This wavelet scalogram was computed from a rotor test-rig vibration snapshot. Determine the machine's mechanical condition. Answer with exactly one of: normal, misalignment, unbalance, looseness.
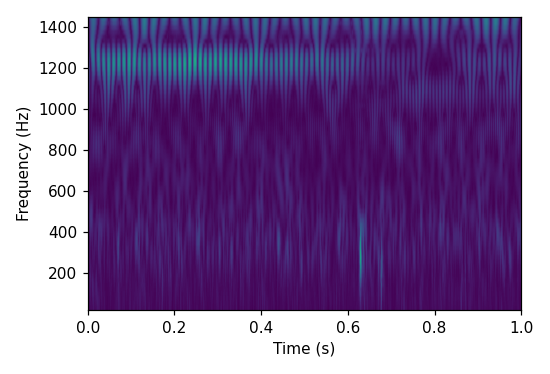
Answer: looseness